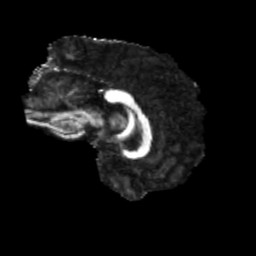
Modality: FA
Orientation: sagittal
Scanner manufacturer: siemens
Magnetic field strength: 3 T
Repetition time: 4 s
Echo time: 0.0594 s